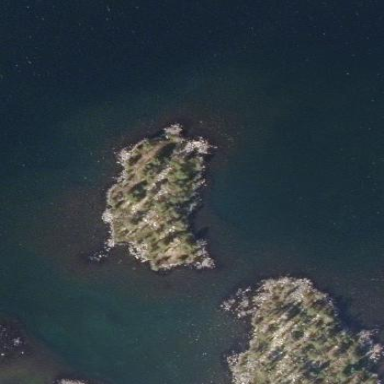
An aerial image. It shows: Islet.